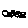
Label: circle